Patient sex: M
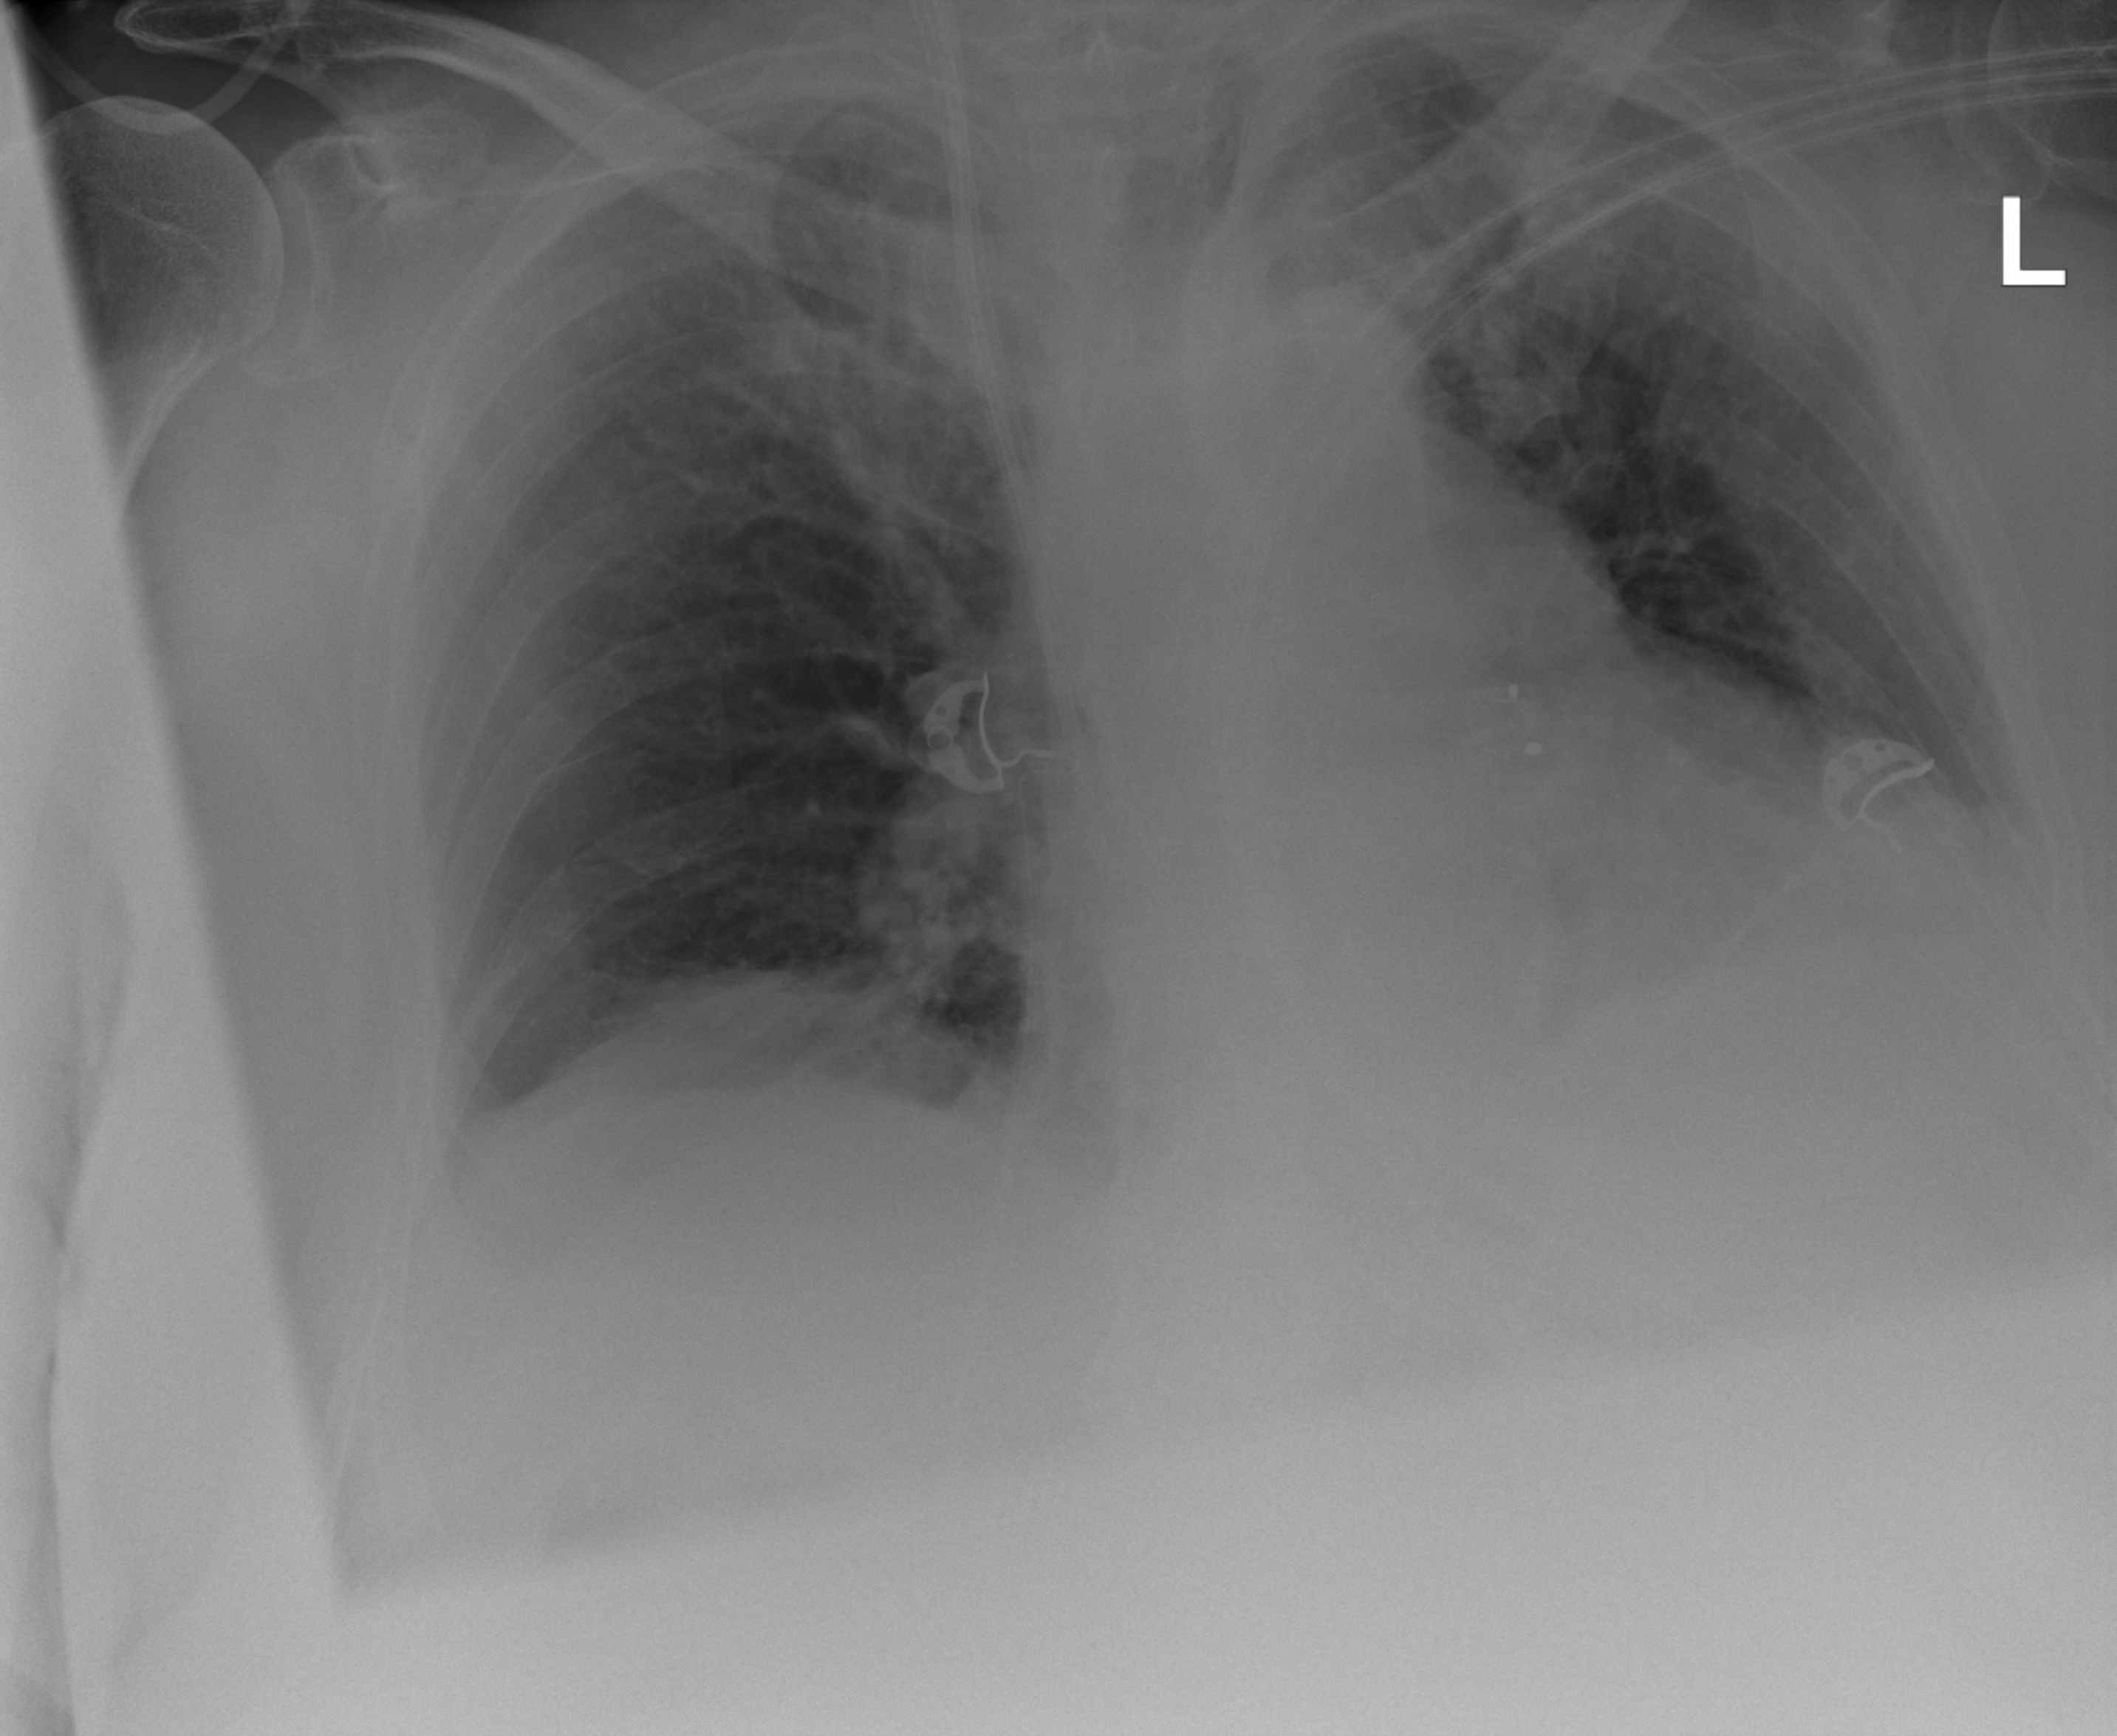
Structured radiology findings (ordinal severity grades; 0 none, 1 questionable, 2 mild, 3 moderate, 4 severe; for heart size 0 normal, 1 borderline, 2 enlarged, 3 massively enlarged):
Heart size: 2
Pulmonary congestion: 2
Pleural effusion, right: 0
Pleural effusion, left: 0
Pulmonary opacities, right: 0
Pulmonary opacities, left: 0
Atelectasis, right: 2
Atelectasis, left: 2